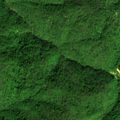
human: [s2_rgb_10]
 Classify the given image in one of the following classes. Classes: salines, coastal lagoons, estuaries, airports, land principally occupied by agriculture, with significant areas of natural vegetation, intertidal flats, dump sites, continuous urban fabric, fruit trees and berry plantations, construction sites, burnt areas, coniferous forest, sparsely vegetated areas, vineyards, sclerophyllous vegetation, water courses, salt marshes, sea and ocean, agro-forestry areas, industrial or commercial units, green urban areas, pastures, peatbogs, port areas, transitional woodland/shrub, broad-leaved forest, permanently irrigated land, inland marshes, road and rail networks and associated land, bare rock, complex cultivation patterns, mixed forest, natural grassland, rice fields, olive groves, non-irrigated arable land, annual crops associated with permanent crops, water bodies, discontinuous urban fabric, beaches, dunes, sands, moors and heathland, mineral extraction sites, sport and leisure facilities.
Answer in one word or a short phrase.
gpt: broad-leaved forest